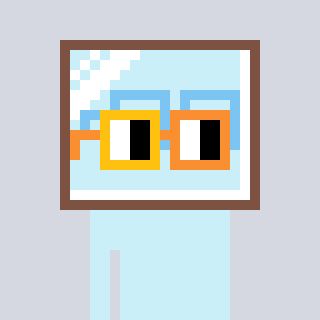
a pixel art character with square yellow and orange glasses, a mirror-shaped head and a rust-colored body on a cool background